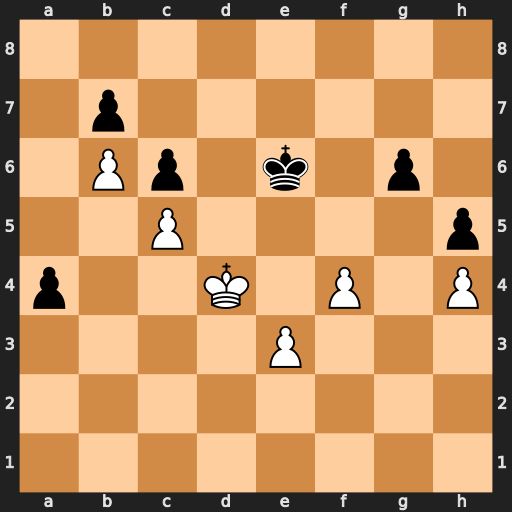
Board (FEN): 8/1p6/1Pp1k1p1/2P4p/p2K1P1P/4P3/8/8
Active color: w
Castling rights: -
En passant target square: -
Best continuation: e4 a3 Kc3